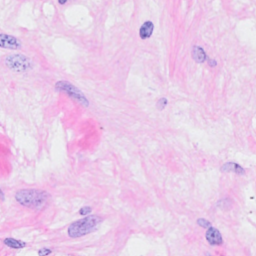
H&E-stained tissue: Breast